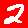
Digit: 2